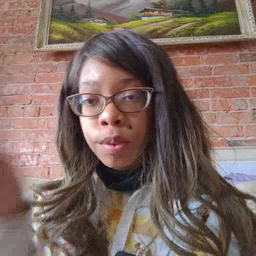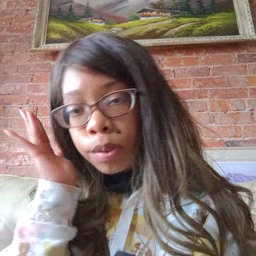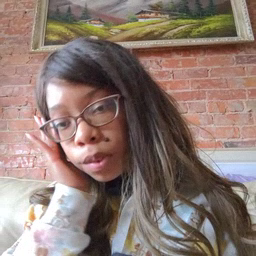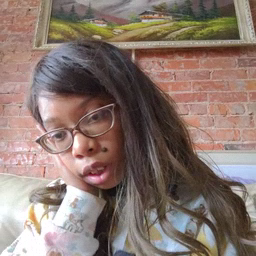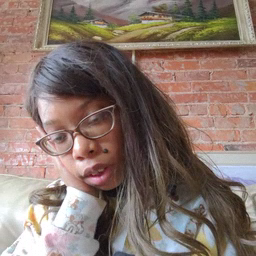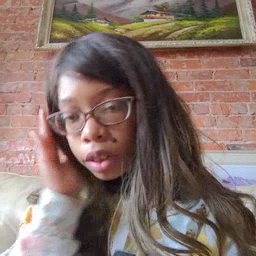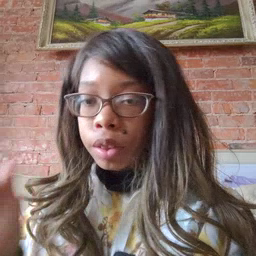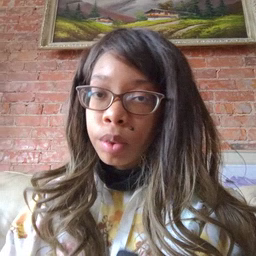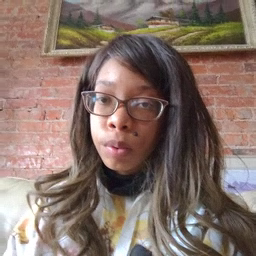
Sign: bed